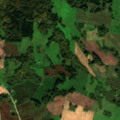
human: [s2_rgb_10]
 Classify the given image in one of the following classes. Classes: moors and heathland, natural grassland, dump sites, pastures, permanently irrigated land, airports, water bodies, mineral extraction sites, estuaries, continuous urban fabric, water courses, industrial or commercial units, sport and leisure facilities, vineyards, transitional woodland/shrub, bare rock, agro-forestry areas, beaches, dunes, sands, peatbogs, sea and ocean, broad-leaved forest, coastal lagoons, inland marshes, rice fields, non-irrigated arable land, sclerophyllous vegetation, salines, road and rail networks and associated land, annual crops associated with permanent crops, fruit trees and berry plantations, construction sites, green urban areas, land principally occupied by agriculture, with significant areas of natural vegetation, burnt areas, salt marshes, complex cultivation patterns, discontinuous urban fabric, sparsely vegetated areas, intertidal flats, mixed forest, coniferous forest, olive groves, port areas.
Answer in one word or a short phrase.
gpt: non-irrigated arable land, land principally occupied by agriculture, with significant areas of natural vegetation, broad-leaved forest